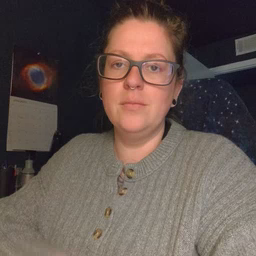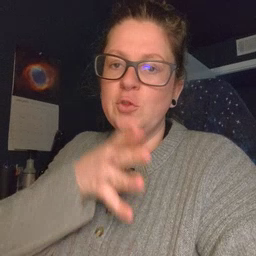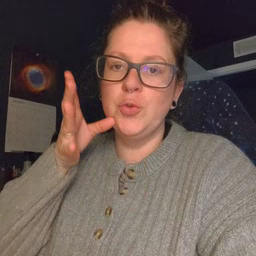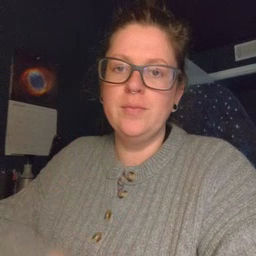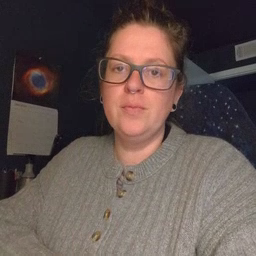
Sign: farm